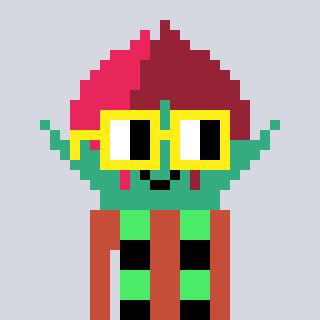
a pixel art character with square yellow glasses, a rosebud-shaped head and a rust-colored body on a cool background